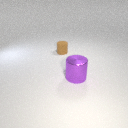
small brown rubber cylinder behind large purple metal cylinder